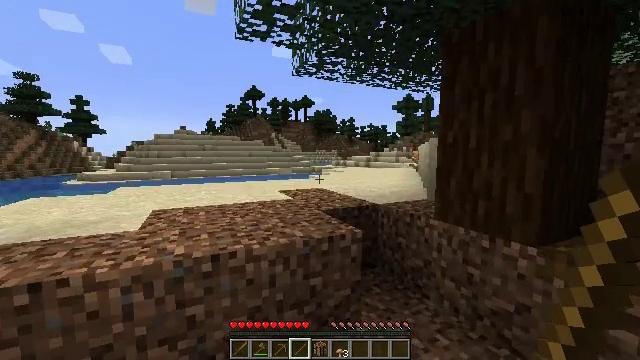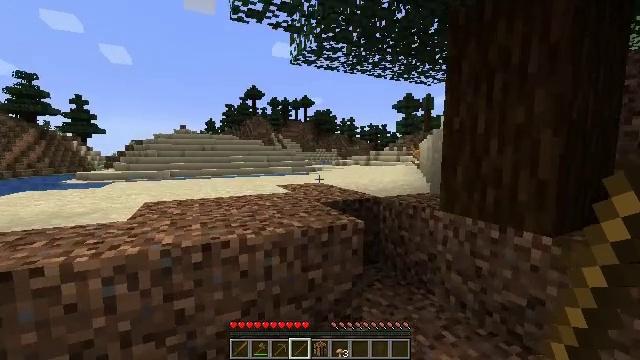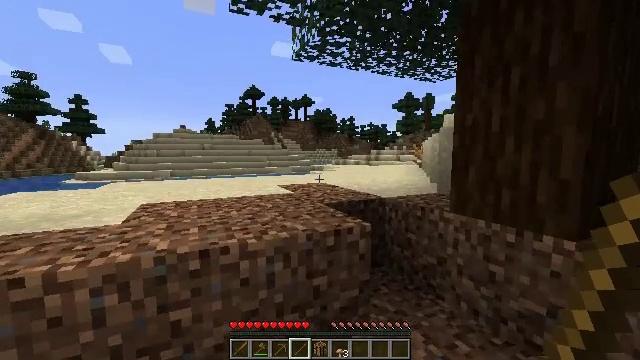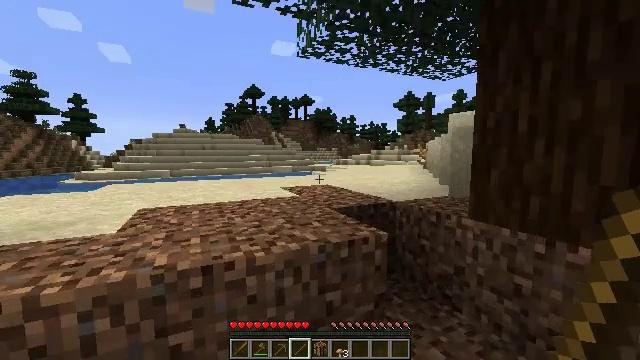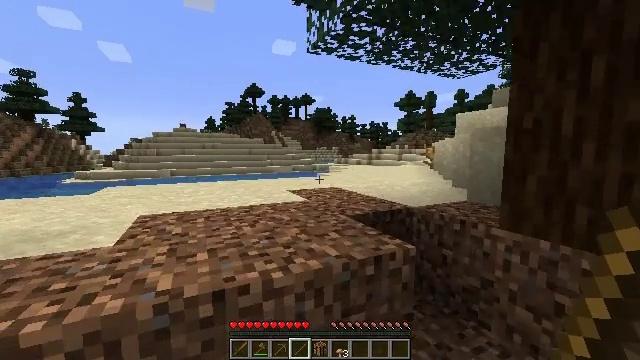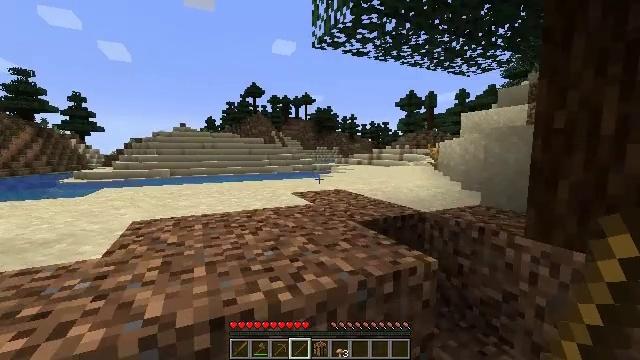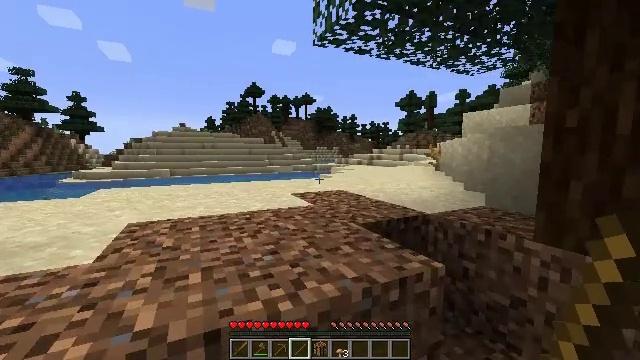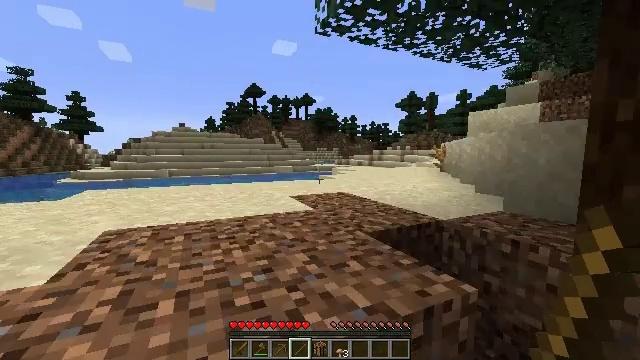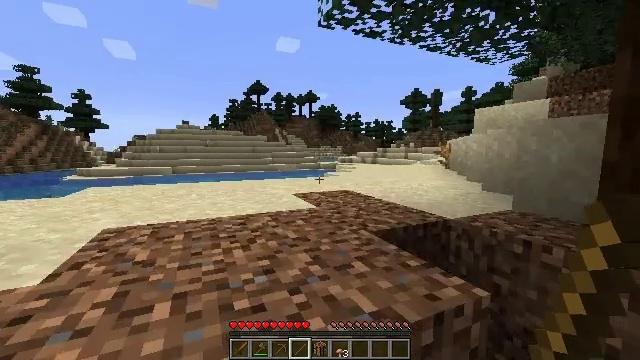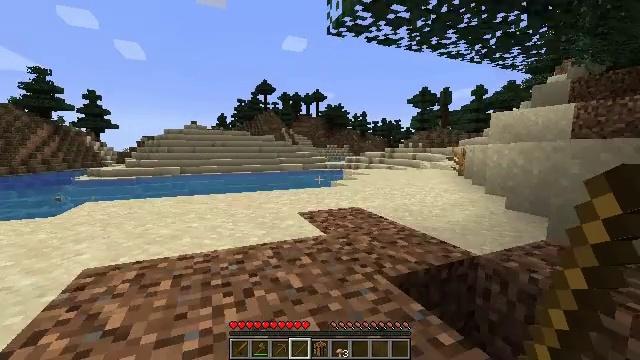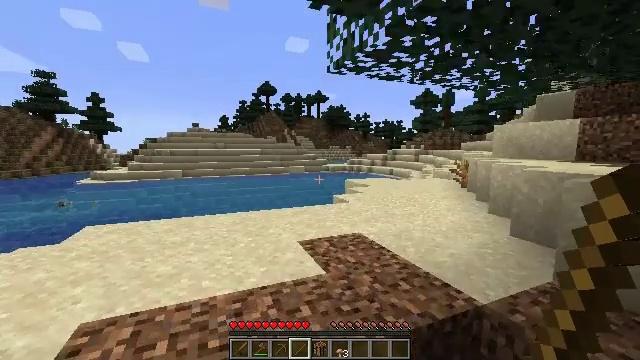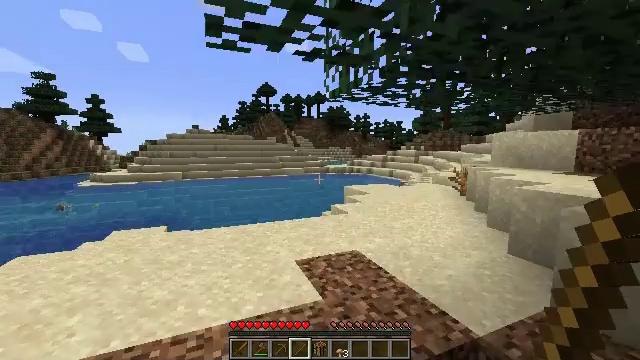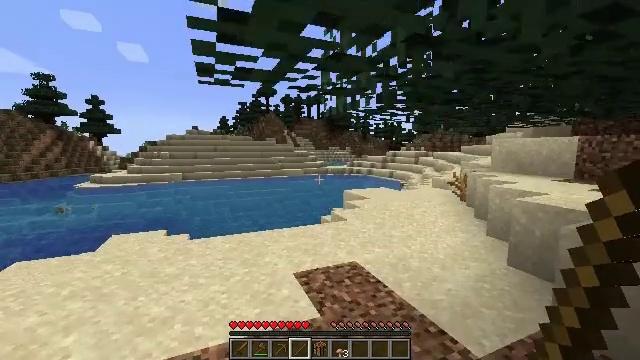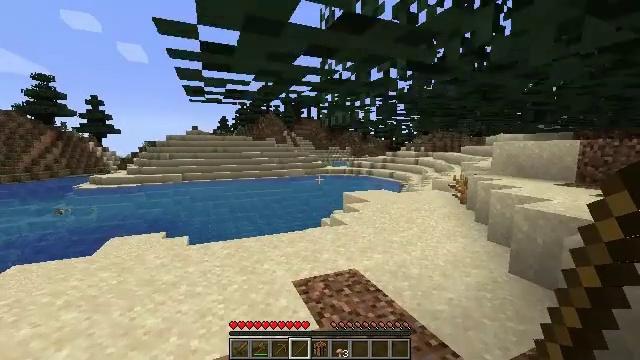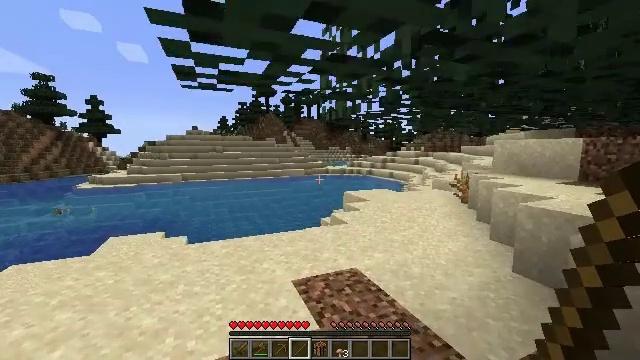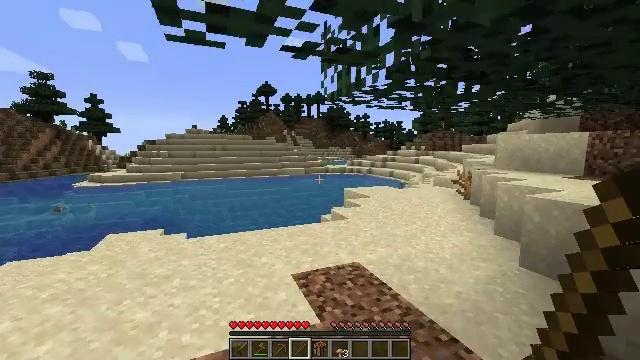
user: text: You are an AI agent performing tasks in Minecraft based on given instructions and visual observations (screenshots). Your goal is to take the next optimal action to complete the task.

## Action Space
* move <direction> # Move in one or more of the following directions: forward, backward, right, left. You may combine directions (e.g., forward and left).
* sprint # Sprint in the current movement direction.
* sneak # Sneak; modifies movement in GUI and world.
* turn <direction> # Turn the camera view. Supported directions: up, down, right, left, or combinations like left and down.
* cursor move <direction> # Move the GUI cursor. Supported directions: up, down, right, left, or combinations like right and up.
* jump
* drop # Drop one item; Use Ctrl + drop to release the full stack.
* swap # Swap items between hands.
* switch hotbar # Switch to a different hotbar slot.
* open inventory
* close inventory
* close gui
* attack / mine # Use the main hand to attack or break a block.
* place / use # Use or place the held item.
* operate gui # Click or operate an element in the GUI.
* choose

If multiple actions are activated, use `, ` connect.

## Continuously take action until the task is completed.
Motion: motion action
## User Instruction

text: Harvest the brown mushroom.
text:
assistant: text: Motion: move forward and move left
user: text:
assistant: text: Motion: move forward and move left
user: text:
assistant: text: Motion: move forward and move left
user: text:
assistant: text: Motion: move forward and move left
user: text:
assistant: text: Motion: move forward
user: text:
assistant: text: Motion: move forward
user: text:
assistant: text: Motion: move forward
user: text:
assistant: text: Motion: move forward
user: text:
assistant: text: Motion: move forward, turn left, jump
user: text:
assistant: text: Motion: move forward, jump
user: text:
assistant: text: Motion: move forward, jump
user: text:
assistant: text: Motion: move forward and move left
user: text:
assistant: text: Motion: move forward and move left
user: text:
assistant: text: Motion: move forward and move left
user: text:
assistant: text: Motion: move forward and move left
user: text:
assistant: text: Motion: move forward and move left
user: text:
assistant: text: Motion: move forward and move left, turn right
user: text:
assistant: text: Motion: move forward and move left
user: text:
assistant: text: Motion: move forward and move left
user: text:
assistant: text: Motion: move forward and move left
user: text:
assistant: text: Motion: move forward and move left, turn right
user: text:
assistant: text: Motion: move forward and move left, turn right
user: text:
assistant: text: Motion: move forward, turn right and up
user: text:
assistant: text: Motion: move forward
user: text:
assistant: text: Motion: move forward
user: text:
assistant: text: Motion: move forward
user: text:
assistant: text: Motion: move forward
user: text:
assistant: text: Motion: move forward
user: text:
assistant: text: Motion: move forward, turn right
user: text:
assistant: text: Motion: move forward, turn right